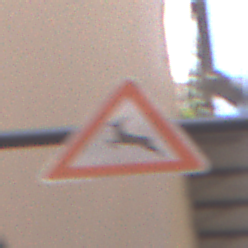
Verkehrszeichen: WildwechselRechts
Umgebung: Outdoor, Urban
Tageszeit: MorningAfternoon
Wetter: Clear
Licht: Natural
Jahreszeit: NotSpecified
Kontrast: LowContrast